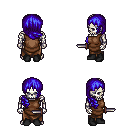
a pixel art fantasy rpg character, male body template, skeleton, brown tunic, robe skirt, blue right-swept hairstyle, black shoes, dagger, four views (front, back, left, right), 2x2 character sprite sheet, small pixel art, hard edges, no anti-aliasing